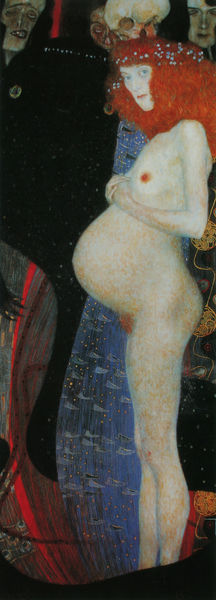
Titel: Die Hoffnung I
Künstler: Gustav Klimt
Standort: Ottawa
Institution: National Gallery of Canada
Schlagwörter: akt, blau, dunkel, gemälde, hand, haut, himmel, kopf, körper, mann, nackt, weiß, frauen, grün, menschen, blumen, braun, brust, busen, frau, haar, hell, köpfe, licht, mund, nacht, nase, orange, pastell, profil, schwarz, blick, blüten, rot, tuch, hochformat, muster, symbolismus, gesichter, arme, augen, blicke, haarschmuck, schädel, tod, tot, hände, portrait, porträt, auge, gold, haare, mantel, kind, locken, perlen, schultern, beine, lächeln, bein, brüste, hintern, seitlich, düster, formen, beobachter, dick, jugendstil, dekor, bauch, brustwarze, brustwarzen, scham, schenkel, schwanger, transparenz, klimt, vanitas, rothaarig, form, leichen, kopfputz, kranz, österreich, frauenfigur, negativ, akten, totenkopf, rote haare, zeichnerisch, schamhaare, wien, totenschädel, turban, gustav, dekorativ, sezession, rote, geburt, pale, schamhaar, nippel, schwangere, schwangerschaft, gustav klimt, buse, positivform, po, 1890, blaue augen#nackt, nklim, atotenkopf, inkornat, klimtz